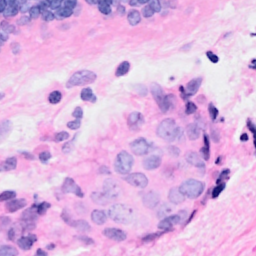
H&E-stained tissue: Breast